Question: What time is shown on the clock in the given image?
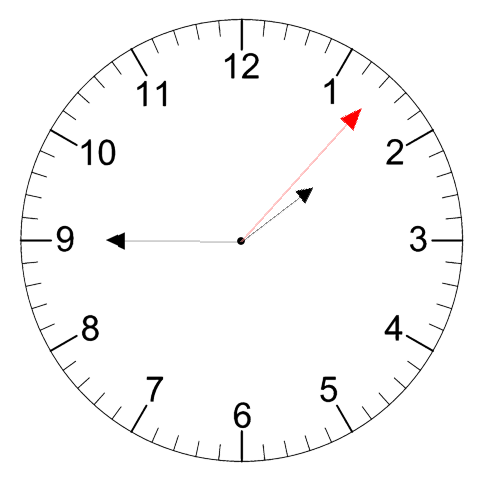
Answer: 01:45:07